Interaction volume radius: 10 \u00c5
Interaction volume height: 10 \u00c5
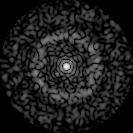
Disorder parameter: 0.8295